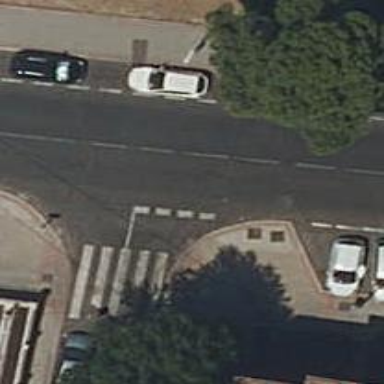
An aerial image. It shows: Road with "give way" sign.